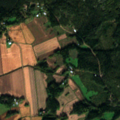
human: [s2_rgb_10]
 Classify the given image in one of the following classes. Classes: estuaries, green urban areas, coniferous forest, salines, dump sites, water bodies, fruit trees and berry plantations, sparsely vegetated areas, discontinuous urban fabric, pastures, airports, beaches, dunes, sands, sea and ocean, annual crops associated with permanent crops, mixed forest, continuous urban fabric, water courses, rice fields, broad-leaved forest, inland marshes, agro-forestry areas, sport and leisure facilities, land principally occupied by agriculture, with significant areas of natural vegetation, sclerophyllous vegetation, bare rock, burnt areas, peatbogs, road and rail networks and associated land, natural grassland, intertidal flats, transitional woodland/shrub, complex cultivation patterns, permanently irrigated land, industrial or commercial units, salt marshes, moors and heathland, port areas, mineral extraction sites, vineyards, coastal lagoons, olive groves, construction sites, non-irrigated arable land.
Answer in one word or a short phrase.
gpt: non-irrigated arable land, land principally occupied by agriculture, with significant areas of natural vegetation, coniferous forest